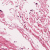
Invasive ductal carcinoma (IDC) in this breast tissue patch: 1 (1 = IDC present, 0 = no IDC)